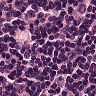
Metastatic tissue present: yes